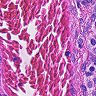
Metastatic tissue present: no